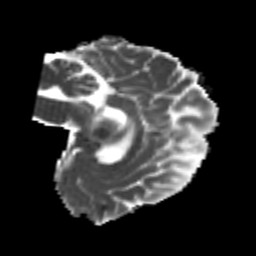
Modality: MD
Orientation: sagittal
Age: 21
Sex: male
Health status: healthy
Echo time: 0.074 s